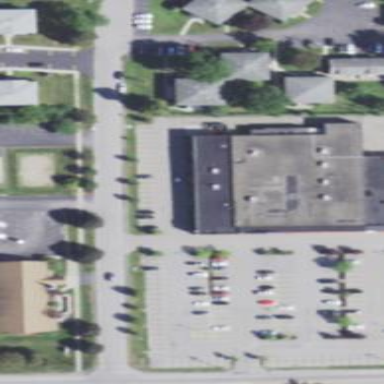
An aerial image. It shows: Building that houses fitness center.